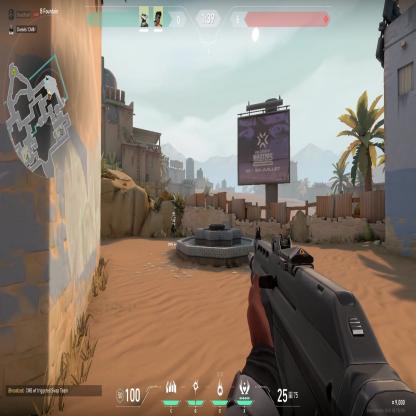
Label: teammate